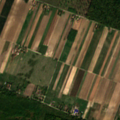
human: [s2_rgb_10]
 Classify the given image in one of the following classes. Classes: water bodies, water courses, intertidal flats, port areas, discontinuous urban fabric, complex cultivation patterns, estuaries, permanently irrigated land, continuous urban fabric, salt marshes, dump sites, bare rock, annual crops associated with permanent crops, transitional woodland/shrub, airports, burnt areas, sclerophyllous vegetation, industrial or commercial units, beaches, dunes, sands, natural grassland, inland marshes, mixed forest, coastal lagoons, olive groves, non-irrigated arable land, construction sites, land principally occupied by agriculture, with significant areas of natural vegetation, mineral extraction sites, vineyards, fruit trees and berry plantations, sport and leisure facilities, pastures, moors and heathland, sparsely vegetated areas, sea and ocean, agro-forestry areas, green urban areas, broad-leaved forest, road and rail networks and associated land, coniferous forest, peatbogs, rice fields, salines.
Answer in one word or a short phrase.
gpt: non-irrigated arable land, complex cultivation patterns, broad-leaved forest, transitional woodland/shrub